Field crop: maize
Growth stage: 1
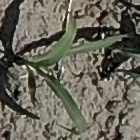
Species: sorghum